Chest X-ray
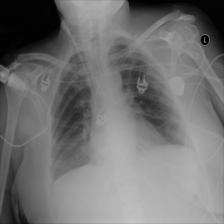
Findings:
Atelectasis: negative
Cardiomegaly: negative
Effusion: negative
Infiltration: negative
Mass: negative
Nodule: negative
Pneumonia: negative
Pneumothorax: negative
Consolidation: negative
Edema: negative
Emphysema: negative
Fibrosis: negative
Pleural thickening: negative
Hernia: negative